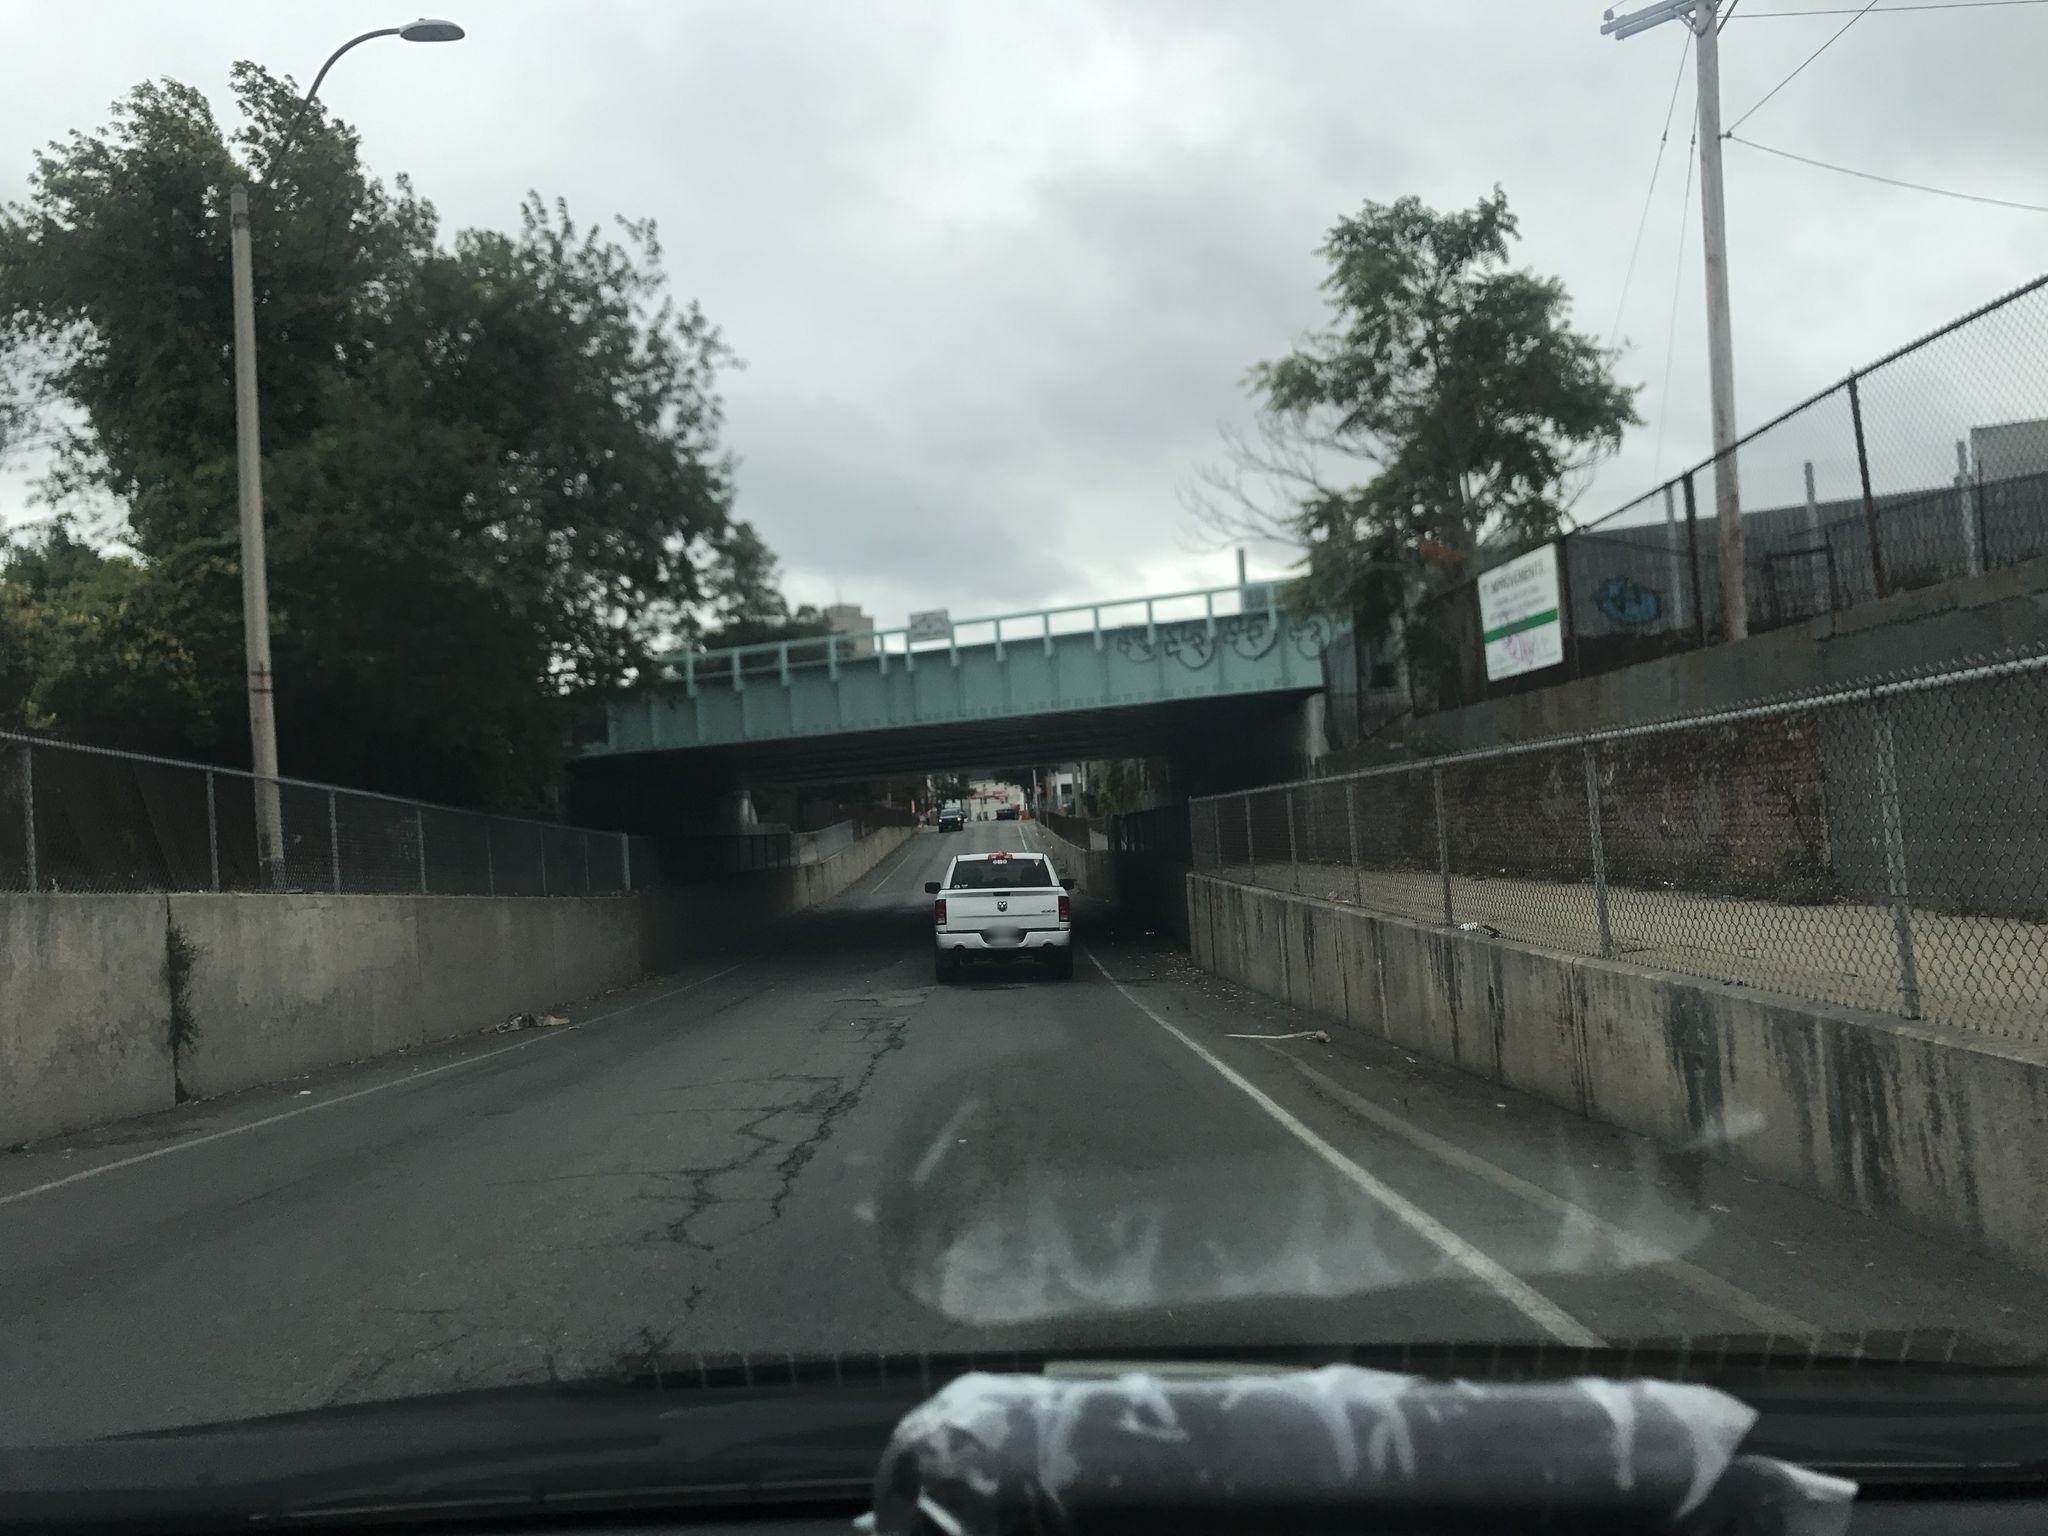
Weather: cloudy
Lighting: day
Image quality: good
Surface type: driving surface
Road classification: footway
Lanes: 2
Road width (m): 15.2
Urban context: urban centre
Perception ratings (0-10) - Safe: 0.25, Lively: 0.52, Beautiful: 3.32, Boring: 2.24, Depressing: 3.13, Wealthy: 0.96